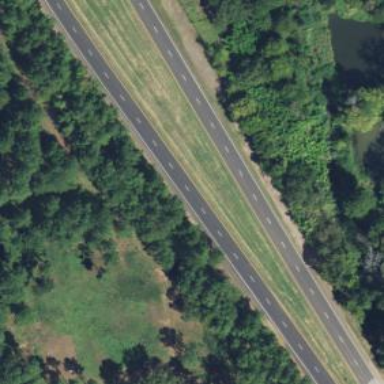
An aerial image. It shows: This image shows trunk highway that functions as expressway.